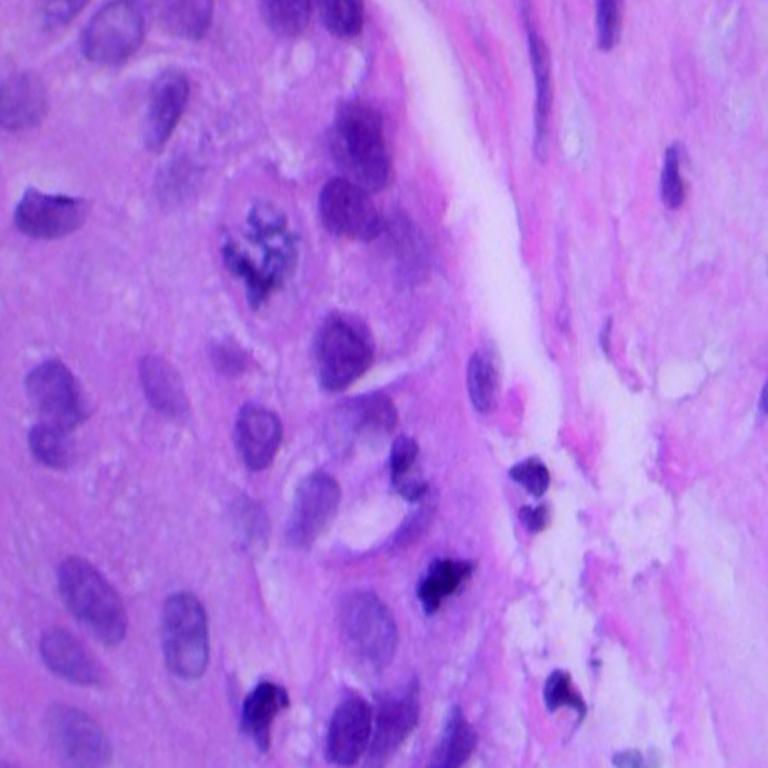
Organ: lung
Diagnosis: squamous carcinomas